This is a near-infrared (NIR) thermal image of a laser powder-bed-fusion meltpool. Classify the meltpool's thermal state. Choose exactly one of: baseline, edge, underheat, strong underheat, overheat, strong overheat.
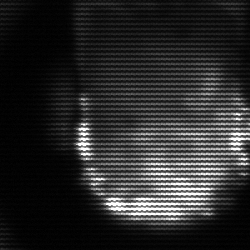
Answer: baseline